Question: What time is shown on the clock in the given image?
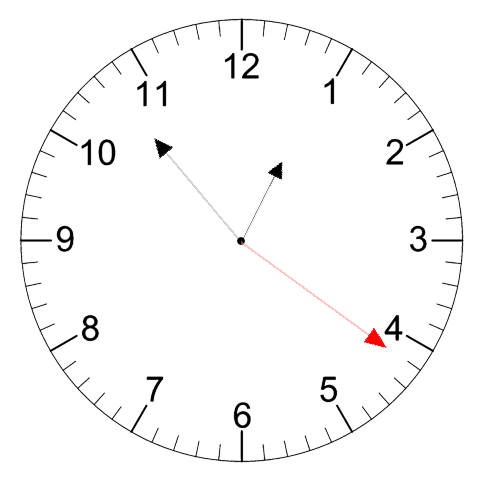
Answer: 12:53:21